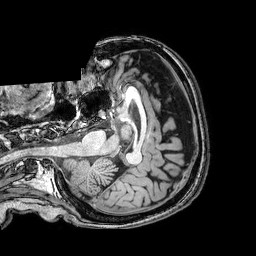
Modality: T1w
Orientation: axial
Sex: female
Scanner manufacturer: philips
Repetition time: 0.008218 s
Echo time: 0.00378 s